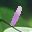
Label: 1